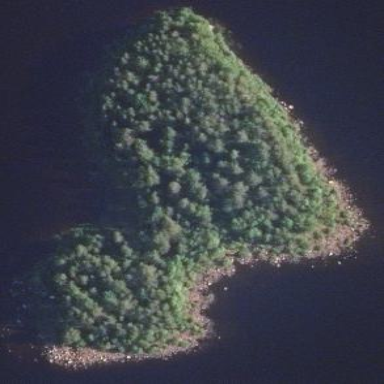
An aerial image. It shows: Islet.